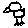
Label: bird